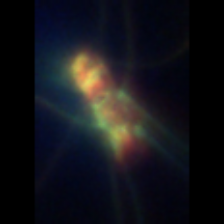
Taxon: Chaetoceros
Group: Diatoms